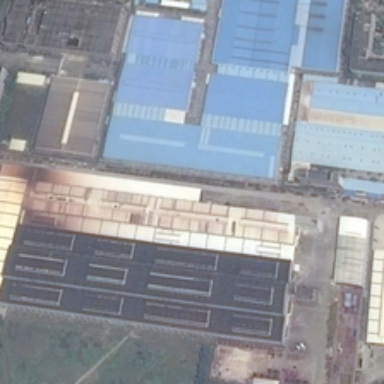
Many buildings are in an industrial area .